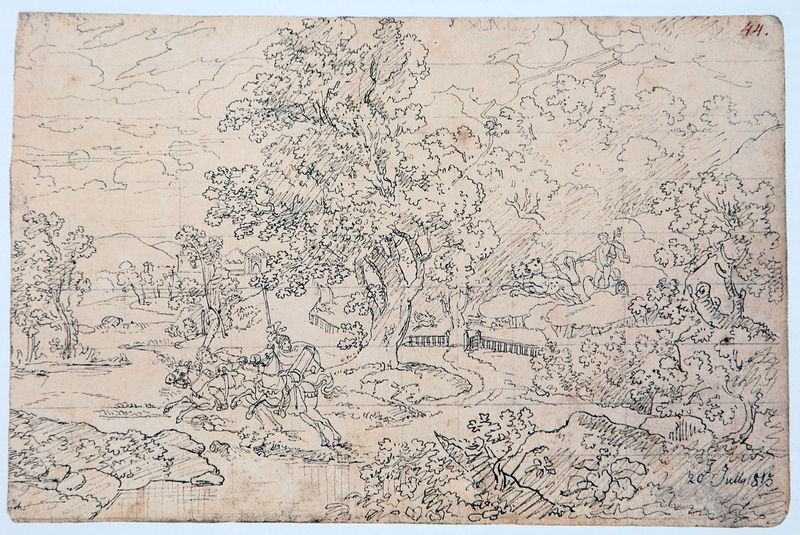
Titel: Hüon und Scherasmin von Oberon im Zauberhain verfolgt
Künstler: Joseph Anton Koch
Standort: Schweinfurt
Institution: Museum Georg Schäfer
Schlagwörter: baum, berg, blätter, feder, felsen, gewitter, himmel, kampf, laub, mann, schatten, wasser, weiß, wolken, bäume, fluss, landschaft, menschen, see, stadt, teich, äste, bewegung, blumen, braun, männer, raum, schwarz, skizze, strasse, zeichnung, gras, hund, hunde, park, parkanlage, rasen, tier, tiere, weg, wiese, wolke, zaun, beige, leute, stein, steine, signatur, bach, feld, hügel, natur, stamm, wind, zweige, brücke, busch, büsche, gatter, gewässer, pfad, sonne, sträucher, wege, pflanzen, rosa, wald, pferd, pferde, reiter, engel, garten, reiten, ritt, schweif, papier, man, ort, datierung, berge, grafik, graphik, schattierung, vegetation, linien, kutsche, ziehen, sepia, wagen, romantik, sturm, unwetter, wetter, könig, datum, baumkrone, flucht, regen, katze, schild, tusche, mond, moos, druck, schwarzweiss, schraffur, schraffuren, radierung, waffen, soldat, schraffiert, bleistift, helm, entwurf, ritter, jagd, rüstung, tinte, portal, löwen, jäger, zahl, ziffer, springen, verfolgung, eiche, löwe, dürer, streitwagen, katzen, himmelswagen, bote, gespann, weise, tuschzeichnung, tuschezeichnung, wildtiere, titter, b ume, bütten, hobbema, hundeschlitten, wolkenn, zeun, 44, 1815, 1813, chariot, 44.